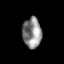
Tissue: skin
Cell type: Epithelial cells
Senescence score: 0.245
Nuclear area (px): 567
Mean DAPI intensity: 137.538